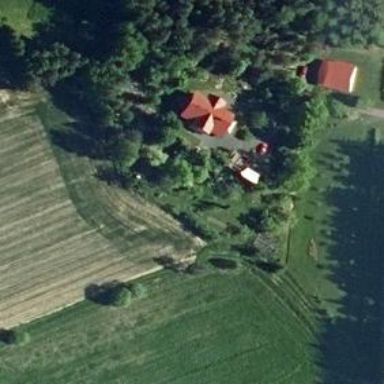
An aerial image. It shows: Farm.